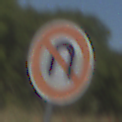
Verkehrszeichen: VerbotWenden
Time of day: Midday
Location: Outdoor (Nature)
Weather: Clear
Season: NotSpecified
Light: Natural